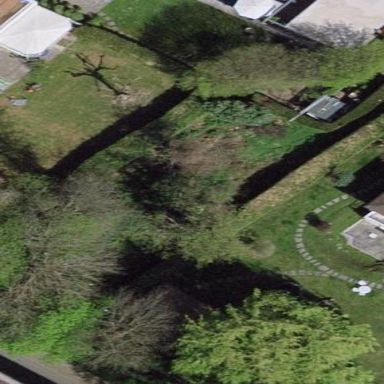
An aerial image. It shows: Garden surrounded by fence.